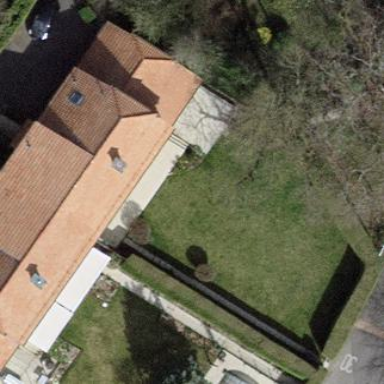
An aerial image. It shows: Garden surrounded by fence.